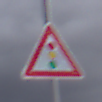
Verkehrszeichen: Lichtzeichenanlage
Umgebung: Outdoor, Suburban
Tageszeit: MorningAfternoon
Wetter: PartlyCloudy
Licht: Natural
Jahreszeit: NotSpecified
Kontrast: LowContrast